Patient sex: M
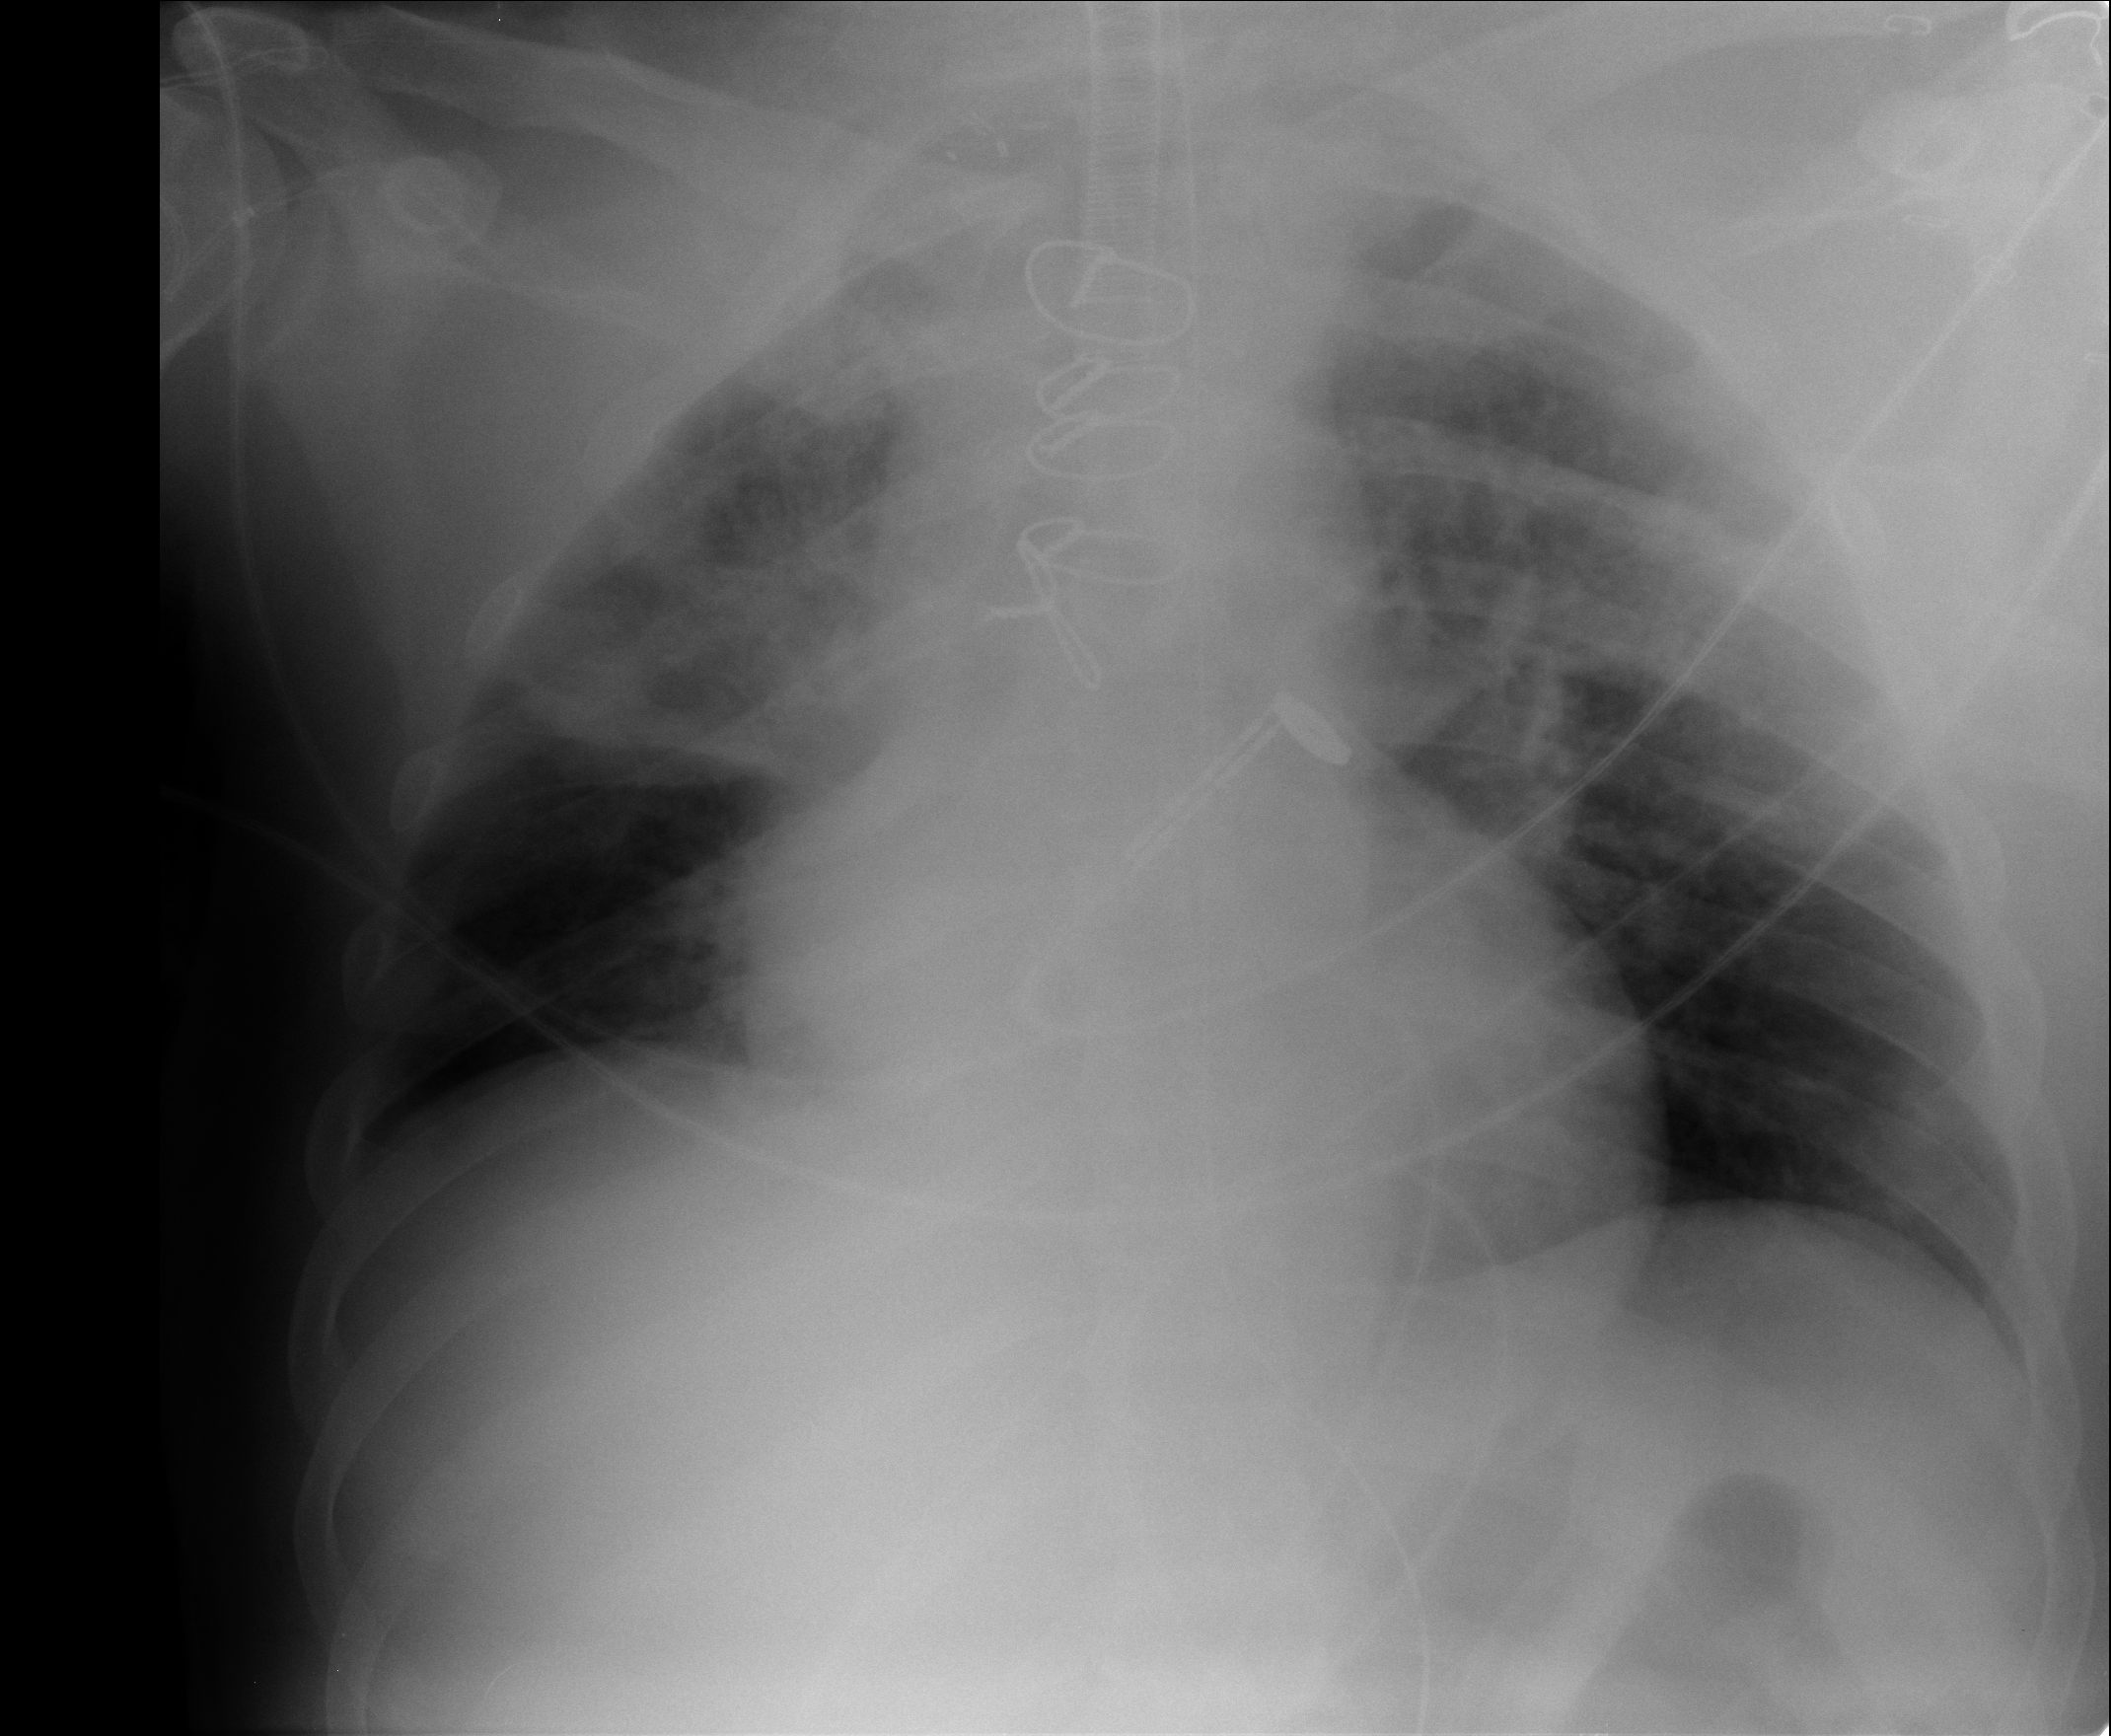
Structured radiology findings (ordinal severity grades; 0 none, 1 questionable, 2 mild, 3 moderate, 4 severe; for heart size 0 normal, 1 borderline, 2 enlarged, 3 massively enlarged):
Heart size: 0
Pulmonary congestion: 0
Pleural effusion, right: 0
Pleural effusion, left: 0
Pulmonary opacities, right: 2
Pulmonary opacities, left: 0
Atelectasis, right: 3
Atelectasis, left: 3